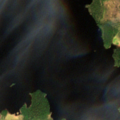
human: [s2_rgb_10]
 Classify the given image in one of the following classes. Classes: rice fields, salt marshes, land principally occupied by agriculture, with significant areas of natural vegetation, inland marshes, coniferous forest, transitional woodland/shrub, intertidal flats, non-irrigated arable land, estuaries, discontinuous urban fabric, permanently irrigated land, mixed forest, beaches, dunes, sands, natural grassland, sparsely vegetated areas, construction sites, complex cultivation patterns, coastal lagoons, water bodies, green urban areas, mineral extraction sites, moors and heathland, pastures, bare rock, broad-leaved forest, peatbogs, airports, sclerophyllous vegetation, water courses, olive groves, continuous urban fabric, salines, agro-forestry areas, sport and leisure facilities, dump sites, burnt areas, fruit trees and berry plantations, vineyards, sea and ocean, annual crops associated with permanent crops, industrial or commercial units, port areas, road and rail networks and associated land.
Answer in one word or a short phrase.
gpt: coniferous forest, mixed forest, water bodies